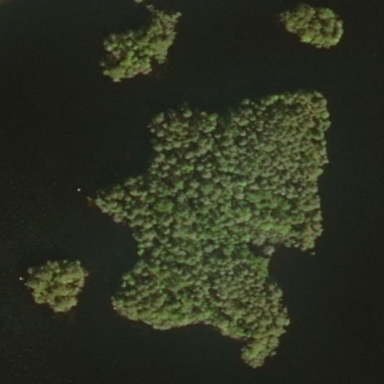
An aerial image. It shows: Island covered with forest.